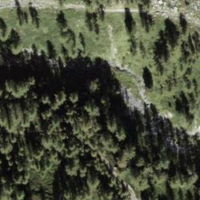
EUNIS habitat code: 26
Species observed at this site:
Araneus diadematus